Aerial crown-view tile of a tropical tree (Barro Colorado Island, Panama), acquired 20241216:
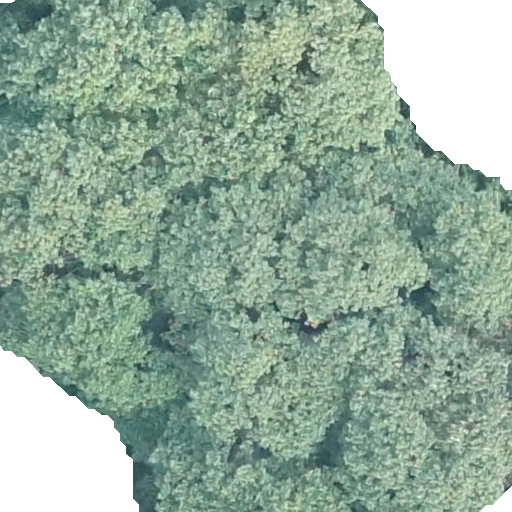
Species: Hieronyma alchorneoides
GBIF accepted scientific name: Hieronyma alchorneoides
Crown area: 441.561 m²